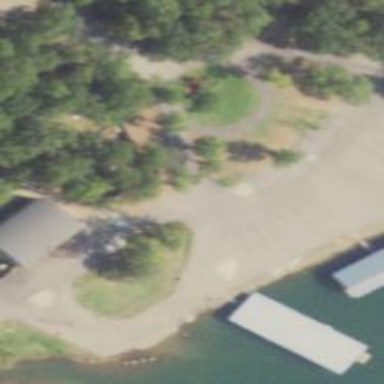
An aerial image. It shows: Slipway on leisure land.